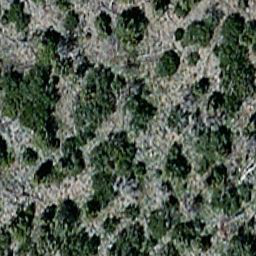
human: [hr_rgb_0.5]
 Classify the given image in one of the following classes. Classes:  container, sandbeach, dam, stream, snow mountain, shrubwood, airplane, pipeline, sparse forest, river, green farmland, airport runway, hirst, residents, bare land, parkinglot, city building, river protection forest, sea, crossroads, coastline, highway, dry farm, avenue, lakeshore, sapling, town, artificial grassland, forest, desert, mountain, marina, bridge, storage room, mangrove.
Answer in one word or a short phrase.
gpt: sparse forest